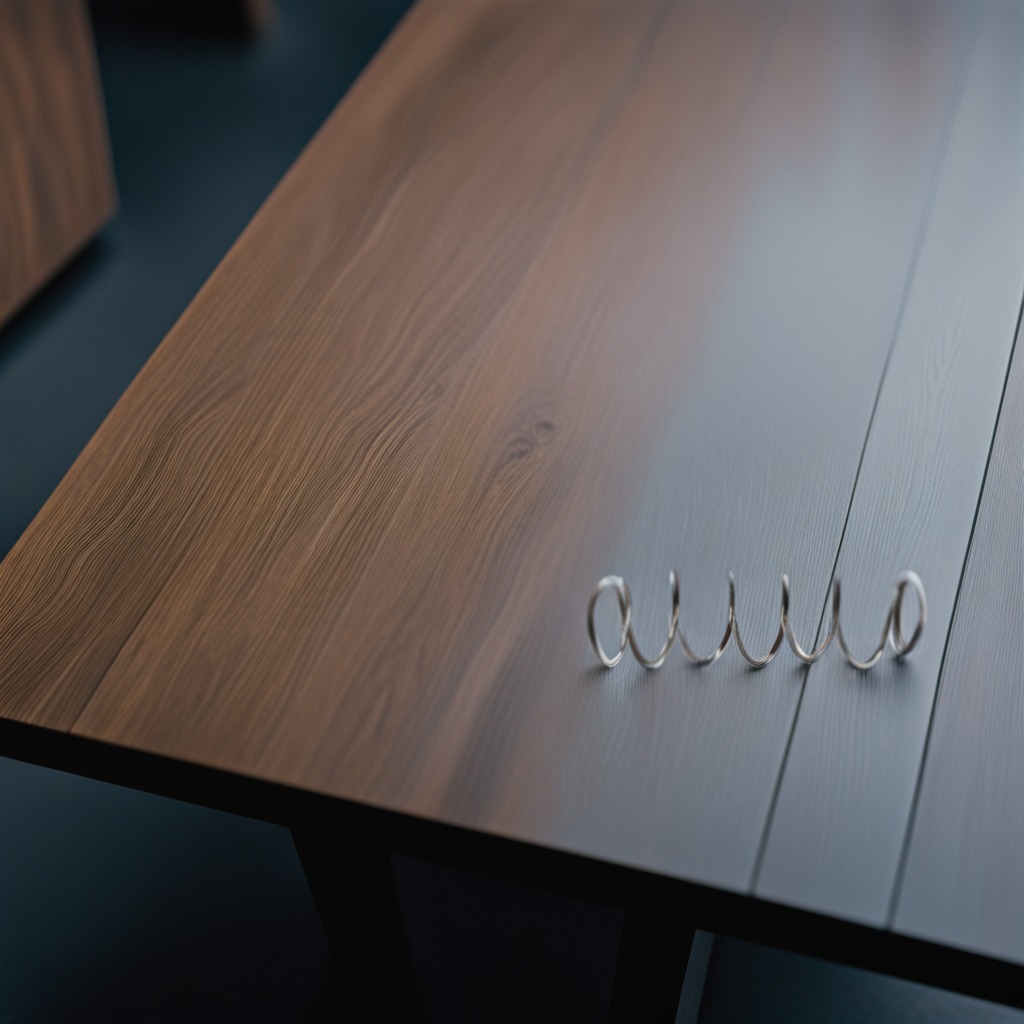
A coiled metal spring is lying on a table with faint burn marks in a small garage at twilight.